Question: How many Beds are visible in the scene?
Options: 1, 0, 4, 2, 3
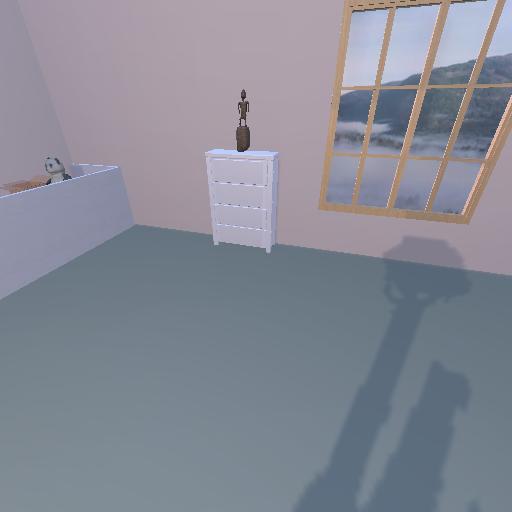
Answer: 1